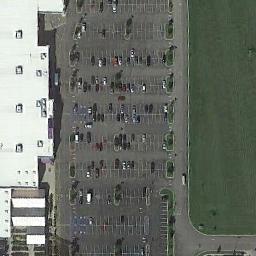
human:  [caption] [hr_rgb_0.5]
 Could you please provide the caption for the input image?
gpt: The grass is next to the parking lot .

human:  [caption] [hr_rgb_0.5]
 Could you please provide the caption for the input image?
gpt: The parking lot with some parked cars is between a lawn and a doughy white building .

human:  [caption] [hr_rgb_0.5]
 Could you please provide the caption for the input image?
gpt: The parking lot is full of cars between buildings and grass .

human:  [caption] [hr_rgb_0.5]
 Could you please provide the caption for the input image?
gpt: On one side of this parking lot is a lawn and the other side is a continuous white building .

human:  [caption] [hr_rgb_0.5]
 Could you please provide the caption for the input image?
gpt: There are some cars on the parking lot beside a pearly white building and a green meadow .